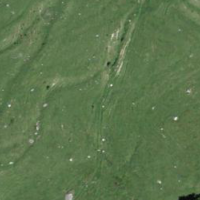
EUNIS habitat code: 24
Species observed at this site:
Plantago media